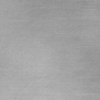
Label: dusty